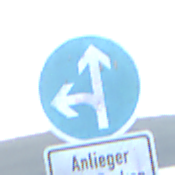
Verkehrszeichen: VorgeschriebeneFahrtrichtungGeradeausOderLinks
Zusatzzeichen unten: PersonengruppenFrei2
Umgebung: Outdoor, RoadRail
Tageszeit: SunriseSunset
Wetter: PartlyCloudy
Licht: Natural
Jahreszeit: NotSpecified
Kontrast: LowContrast